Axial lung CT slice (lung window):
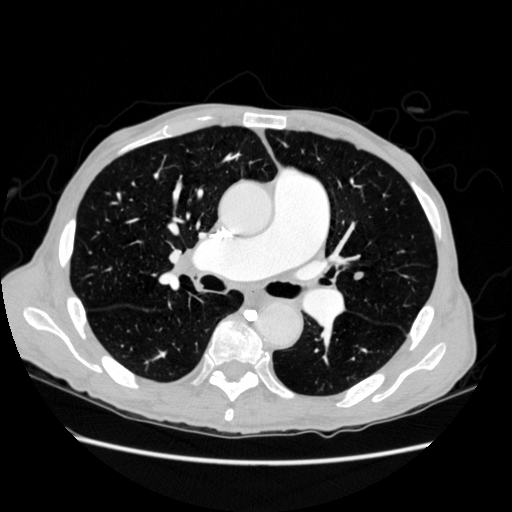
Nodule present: no